Field crop: tomato
Growth stage: 2
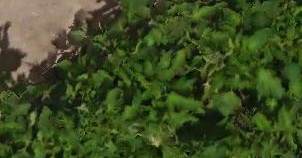
Species: tomato